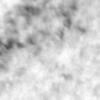
Label: no_change